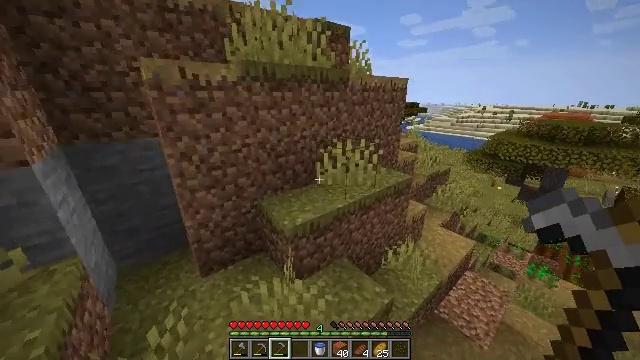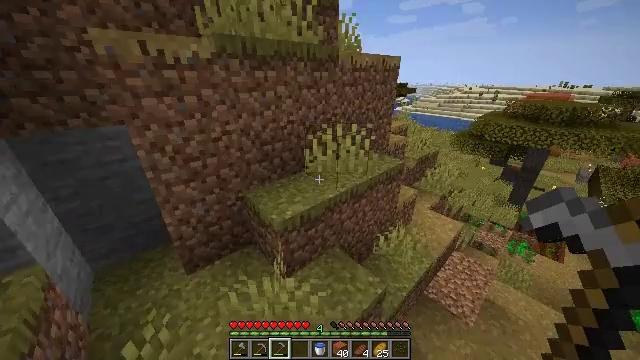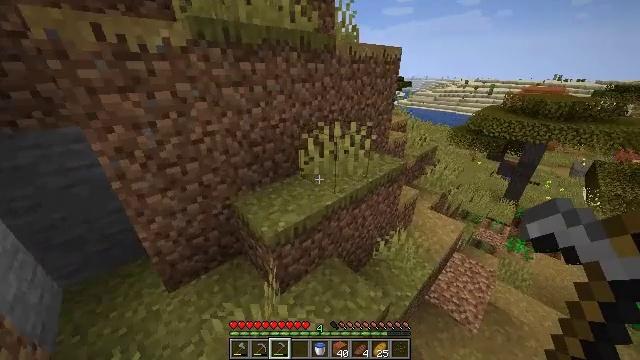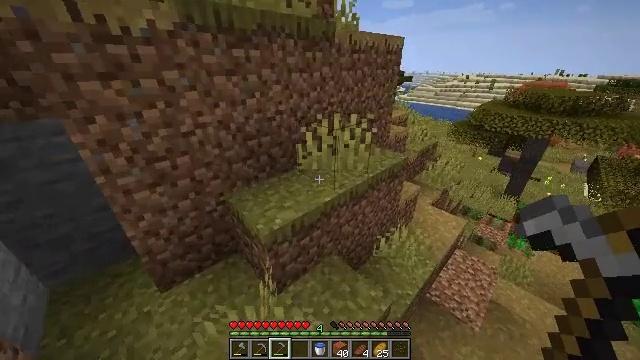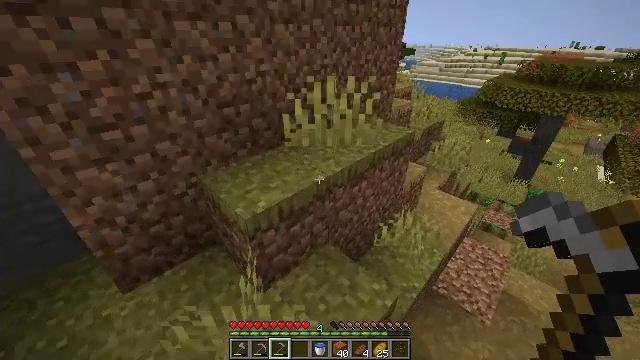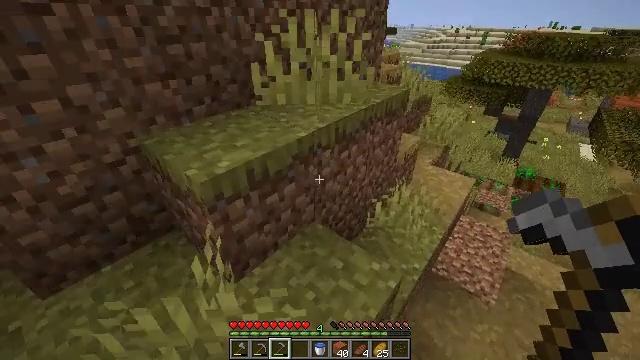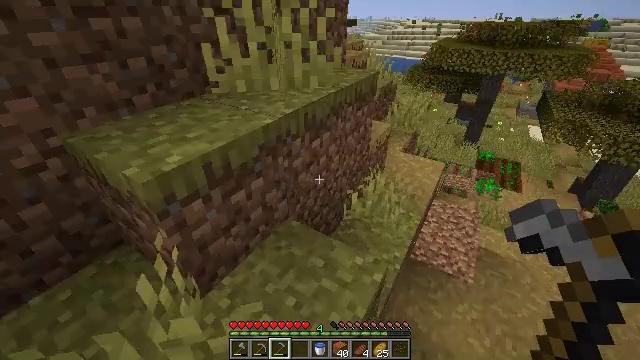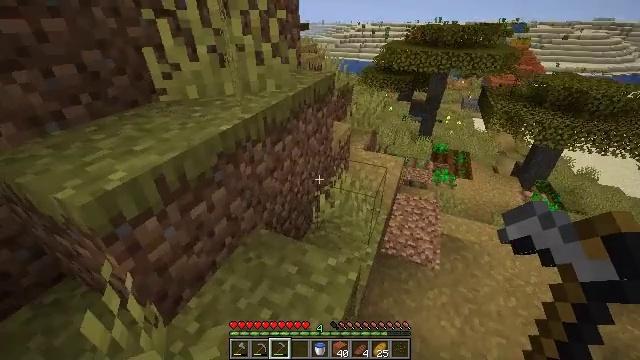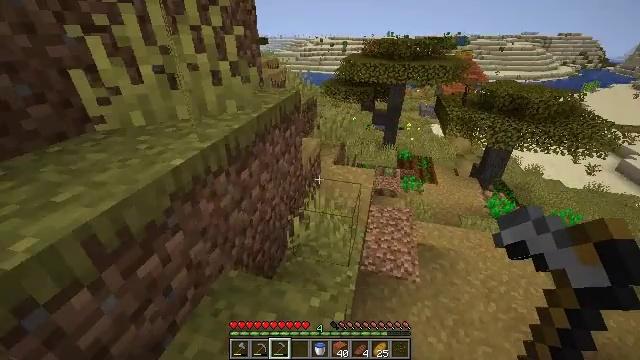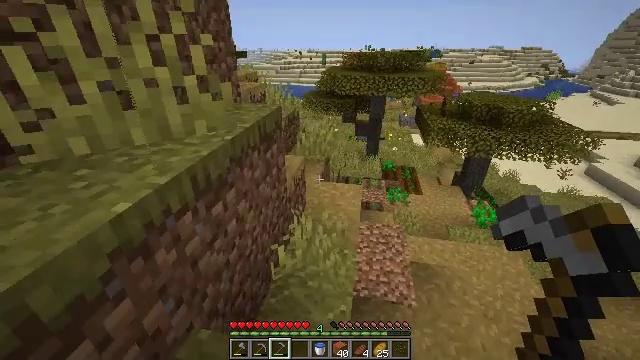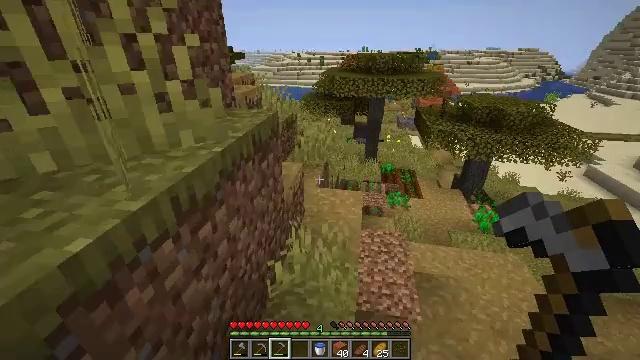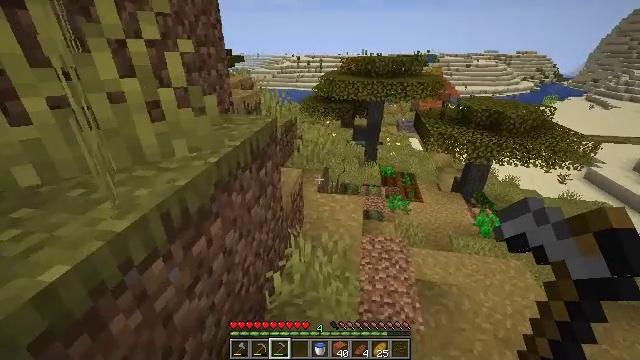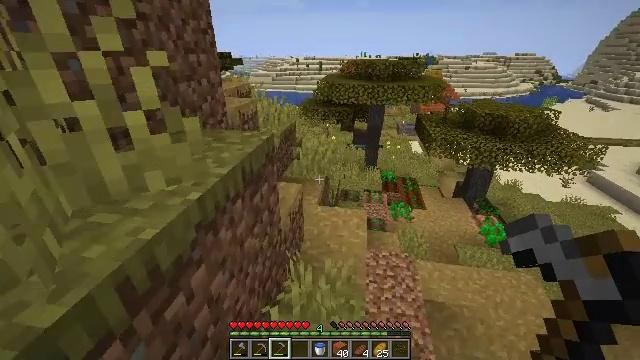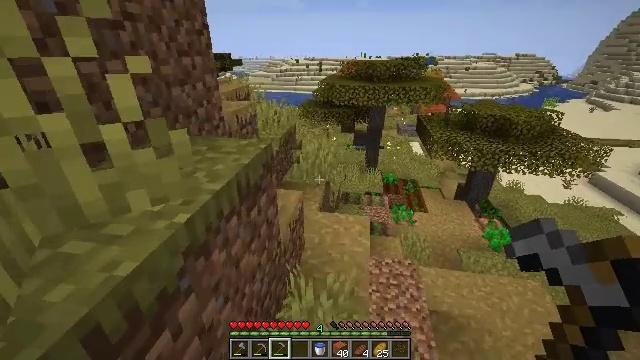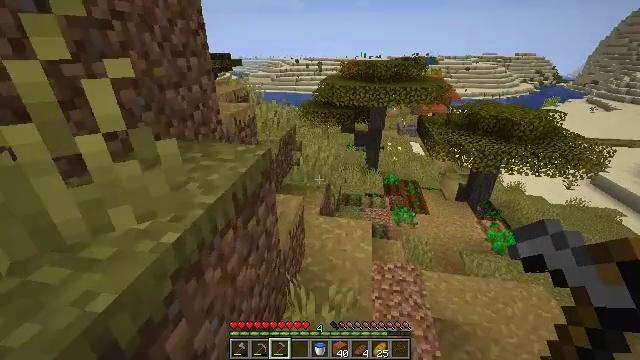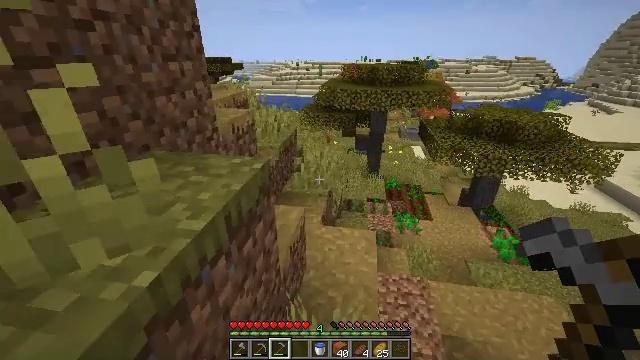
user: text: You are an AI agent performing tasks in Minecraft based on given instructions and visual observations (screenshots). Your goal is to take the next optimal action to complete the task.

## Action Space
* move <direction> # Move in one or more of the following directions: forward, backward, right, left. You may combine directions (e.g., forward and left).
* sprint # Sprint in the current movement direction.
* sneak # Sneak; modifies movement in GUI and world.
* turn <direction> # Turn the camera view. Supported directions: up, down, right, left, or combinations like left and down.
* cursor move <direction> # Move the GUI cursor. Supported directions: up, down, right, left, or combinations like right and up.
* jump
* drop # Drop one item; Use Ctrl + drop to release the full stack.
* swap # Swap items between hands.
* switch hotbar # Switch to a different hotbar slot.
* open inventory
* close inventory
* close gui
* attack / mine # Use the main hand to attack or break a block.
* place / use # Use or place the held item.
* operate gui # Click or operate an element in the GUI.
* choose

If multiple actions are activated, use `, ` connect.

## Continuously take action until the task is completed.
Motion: motion action
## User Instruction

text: Remove melon seeds from the inventory.
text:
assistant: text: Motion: move forward, turn right and down
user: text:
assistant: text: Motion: turn right and down
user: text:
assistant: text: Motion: move forward, turn down
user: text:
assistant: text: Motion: move forward, turn right and down
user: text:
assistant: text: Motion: move forward, turn right and down
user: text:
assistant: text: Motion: move forward, turn right
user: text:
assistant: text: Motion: move forward, turn right
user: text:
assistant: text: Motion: move forward, turn right and up
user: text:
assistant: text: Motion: move forward, turn right and up
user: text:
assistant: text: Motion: move forward
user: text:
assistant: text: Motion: move forward
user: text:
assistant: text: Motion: move forward
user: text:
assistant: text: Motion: move forward
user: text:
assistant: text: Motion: move forward
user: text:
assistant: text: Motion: move forward
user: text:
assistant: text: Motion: move forward, turn left
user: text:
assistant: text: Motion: move forward
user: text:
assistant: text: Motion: move forward
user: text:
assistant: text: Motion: move forward, turn right and down
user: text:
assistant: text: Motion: move forward, turn right and down
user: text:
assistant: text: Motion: move forward, turn right and down
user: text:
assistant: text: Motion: move forward, turn right and down
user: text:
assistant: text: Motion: move forward and move right, turn right and down
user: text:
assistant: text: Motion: move forward and move right, turn down
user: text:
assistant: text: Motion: move forward and move right
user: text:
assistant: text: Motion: move forward and move right
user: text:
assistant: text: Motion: move forward
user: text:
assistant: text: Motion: move forward
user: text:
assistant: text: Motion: move forward and move left
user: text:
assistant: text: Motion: move forward and move left